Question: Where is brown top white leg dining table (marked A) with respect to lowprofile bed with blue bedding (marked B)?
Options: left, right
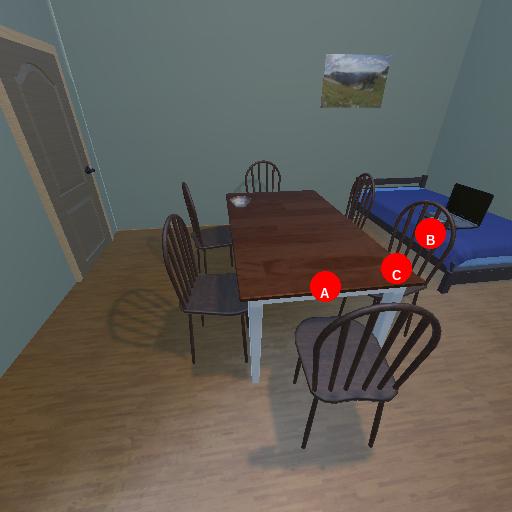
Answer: left